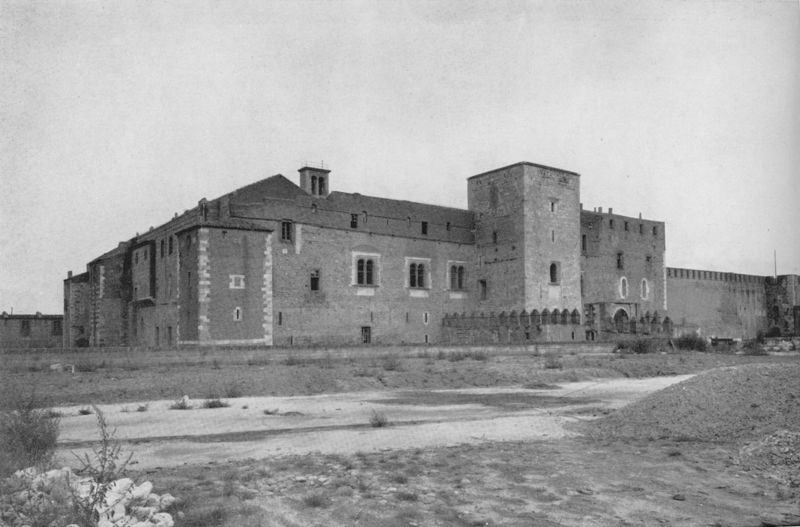
Titel: Château des Rois de Majorque; Schloss der Könige von Mallorca
Künstler: Ramon Pau
Standort:  ();  ()
Schlagwörter: himmel, meer, sand, blumen, fenster, grau, schwarz, straße, dach, gebäude, haus, schloss, weg, wiese, alt, architektur, stein, erde, feld, hügel, boden, front, kamin, schornstein, turm, küste, sitz, fassade, italien, wüste, mauer, schutt, schutthaufen, fahnenmast, zinnen, foto, fotografie, burg, orient, türme, palast, festung, schwarz-weiß, photo, römer, gefängnis, quader, anwesen, mauern, kraut, historisch, romanisch, doppelfenster, zitadelle, wehrturm, am meer, schawrzweiß, castello, wo ist das eigentlich